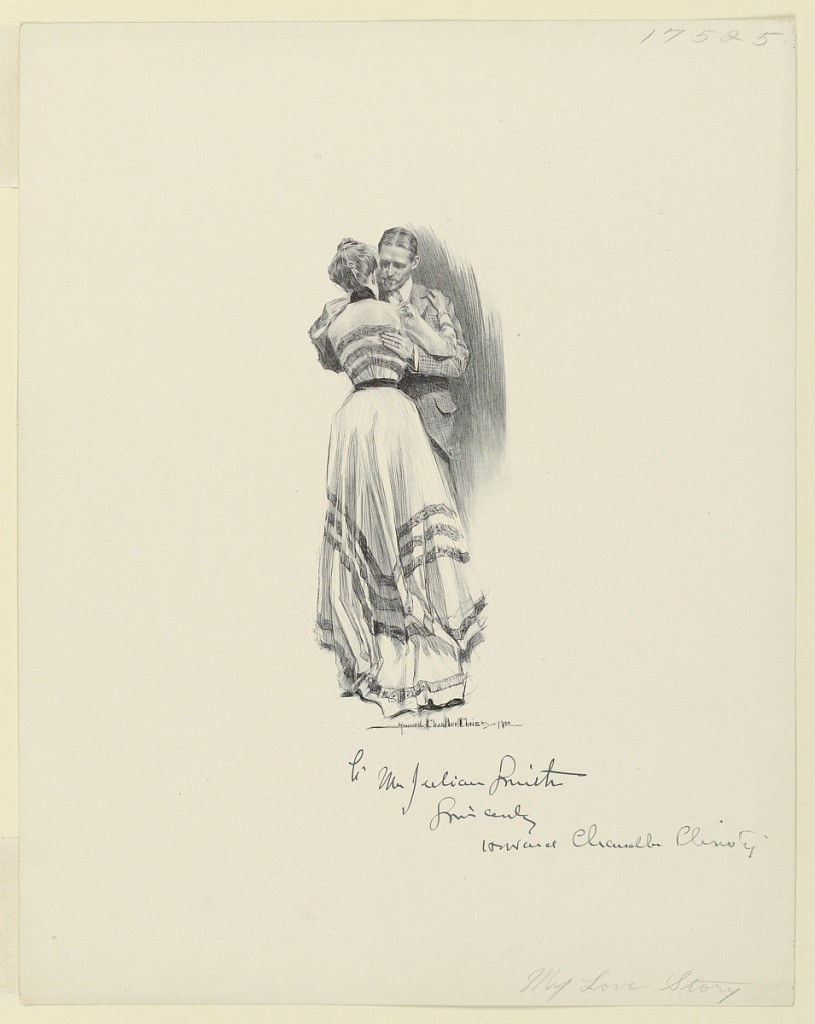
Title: You Don't Like My Love Stories, Dear, so I Shall Not Write Any More
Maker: Howard Chandler Christy, American, 1872 - 1952
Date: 1900
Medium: Ink on paper
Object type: Print
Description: Trial proof for illustration. A young bearded man stands embracing a young lady, her back turned toward the spectator.